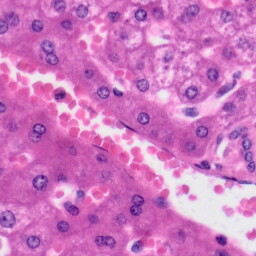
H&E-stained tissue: Liver